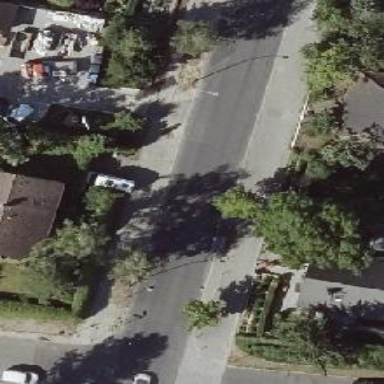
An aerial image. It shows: Beautiful avenue lined with deciduous broadleaved trees.